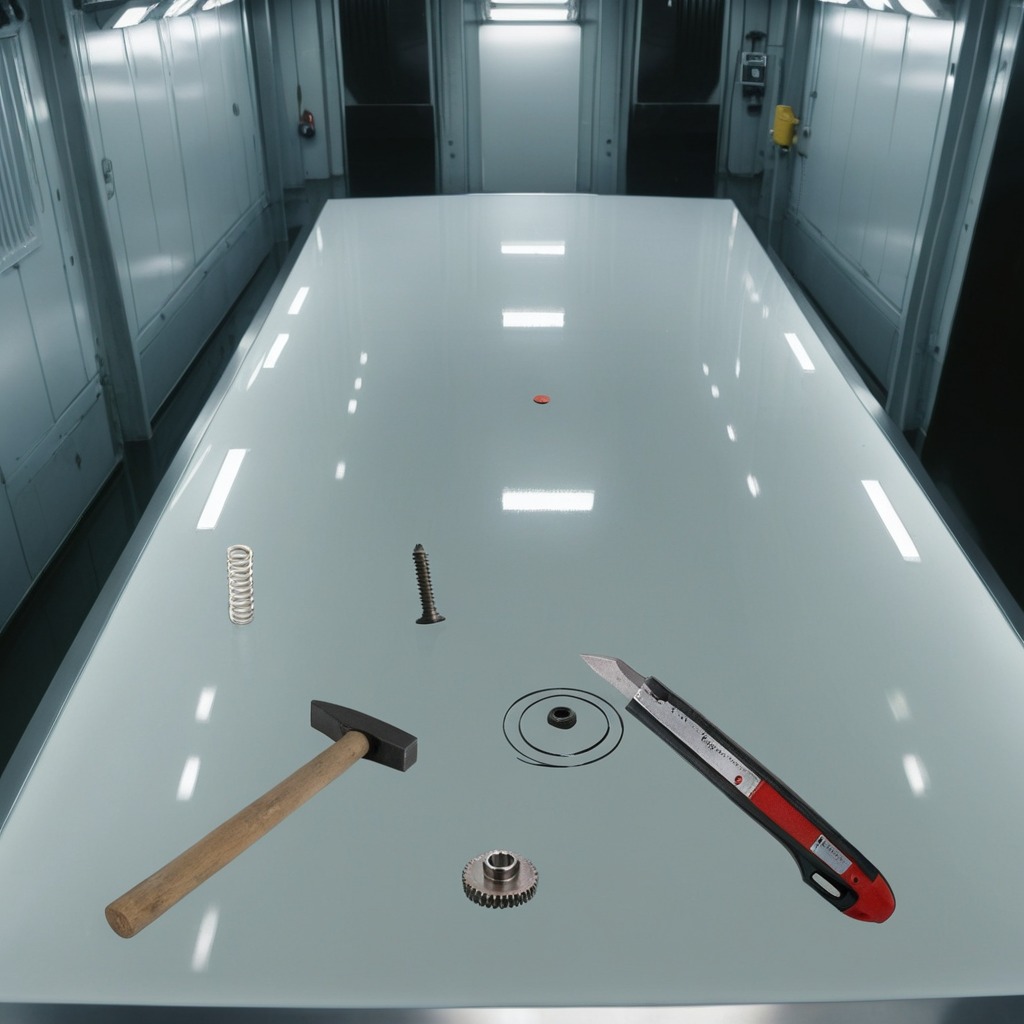
A hammer and a coiled metal spring are lying on a high-gloss table.